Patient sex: M
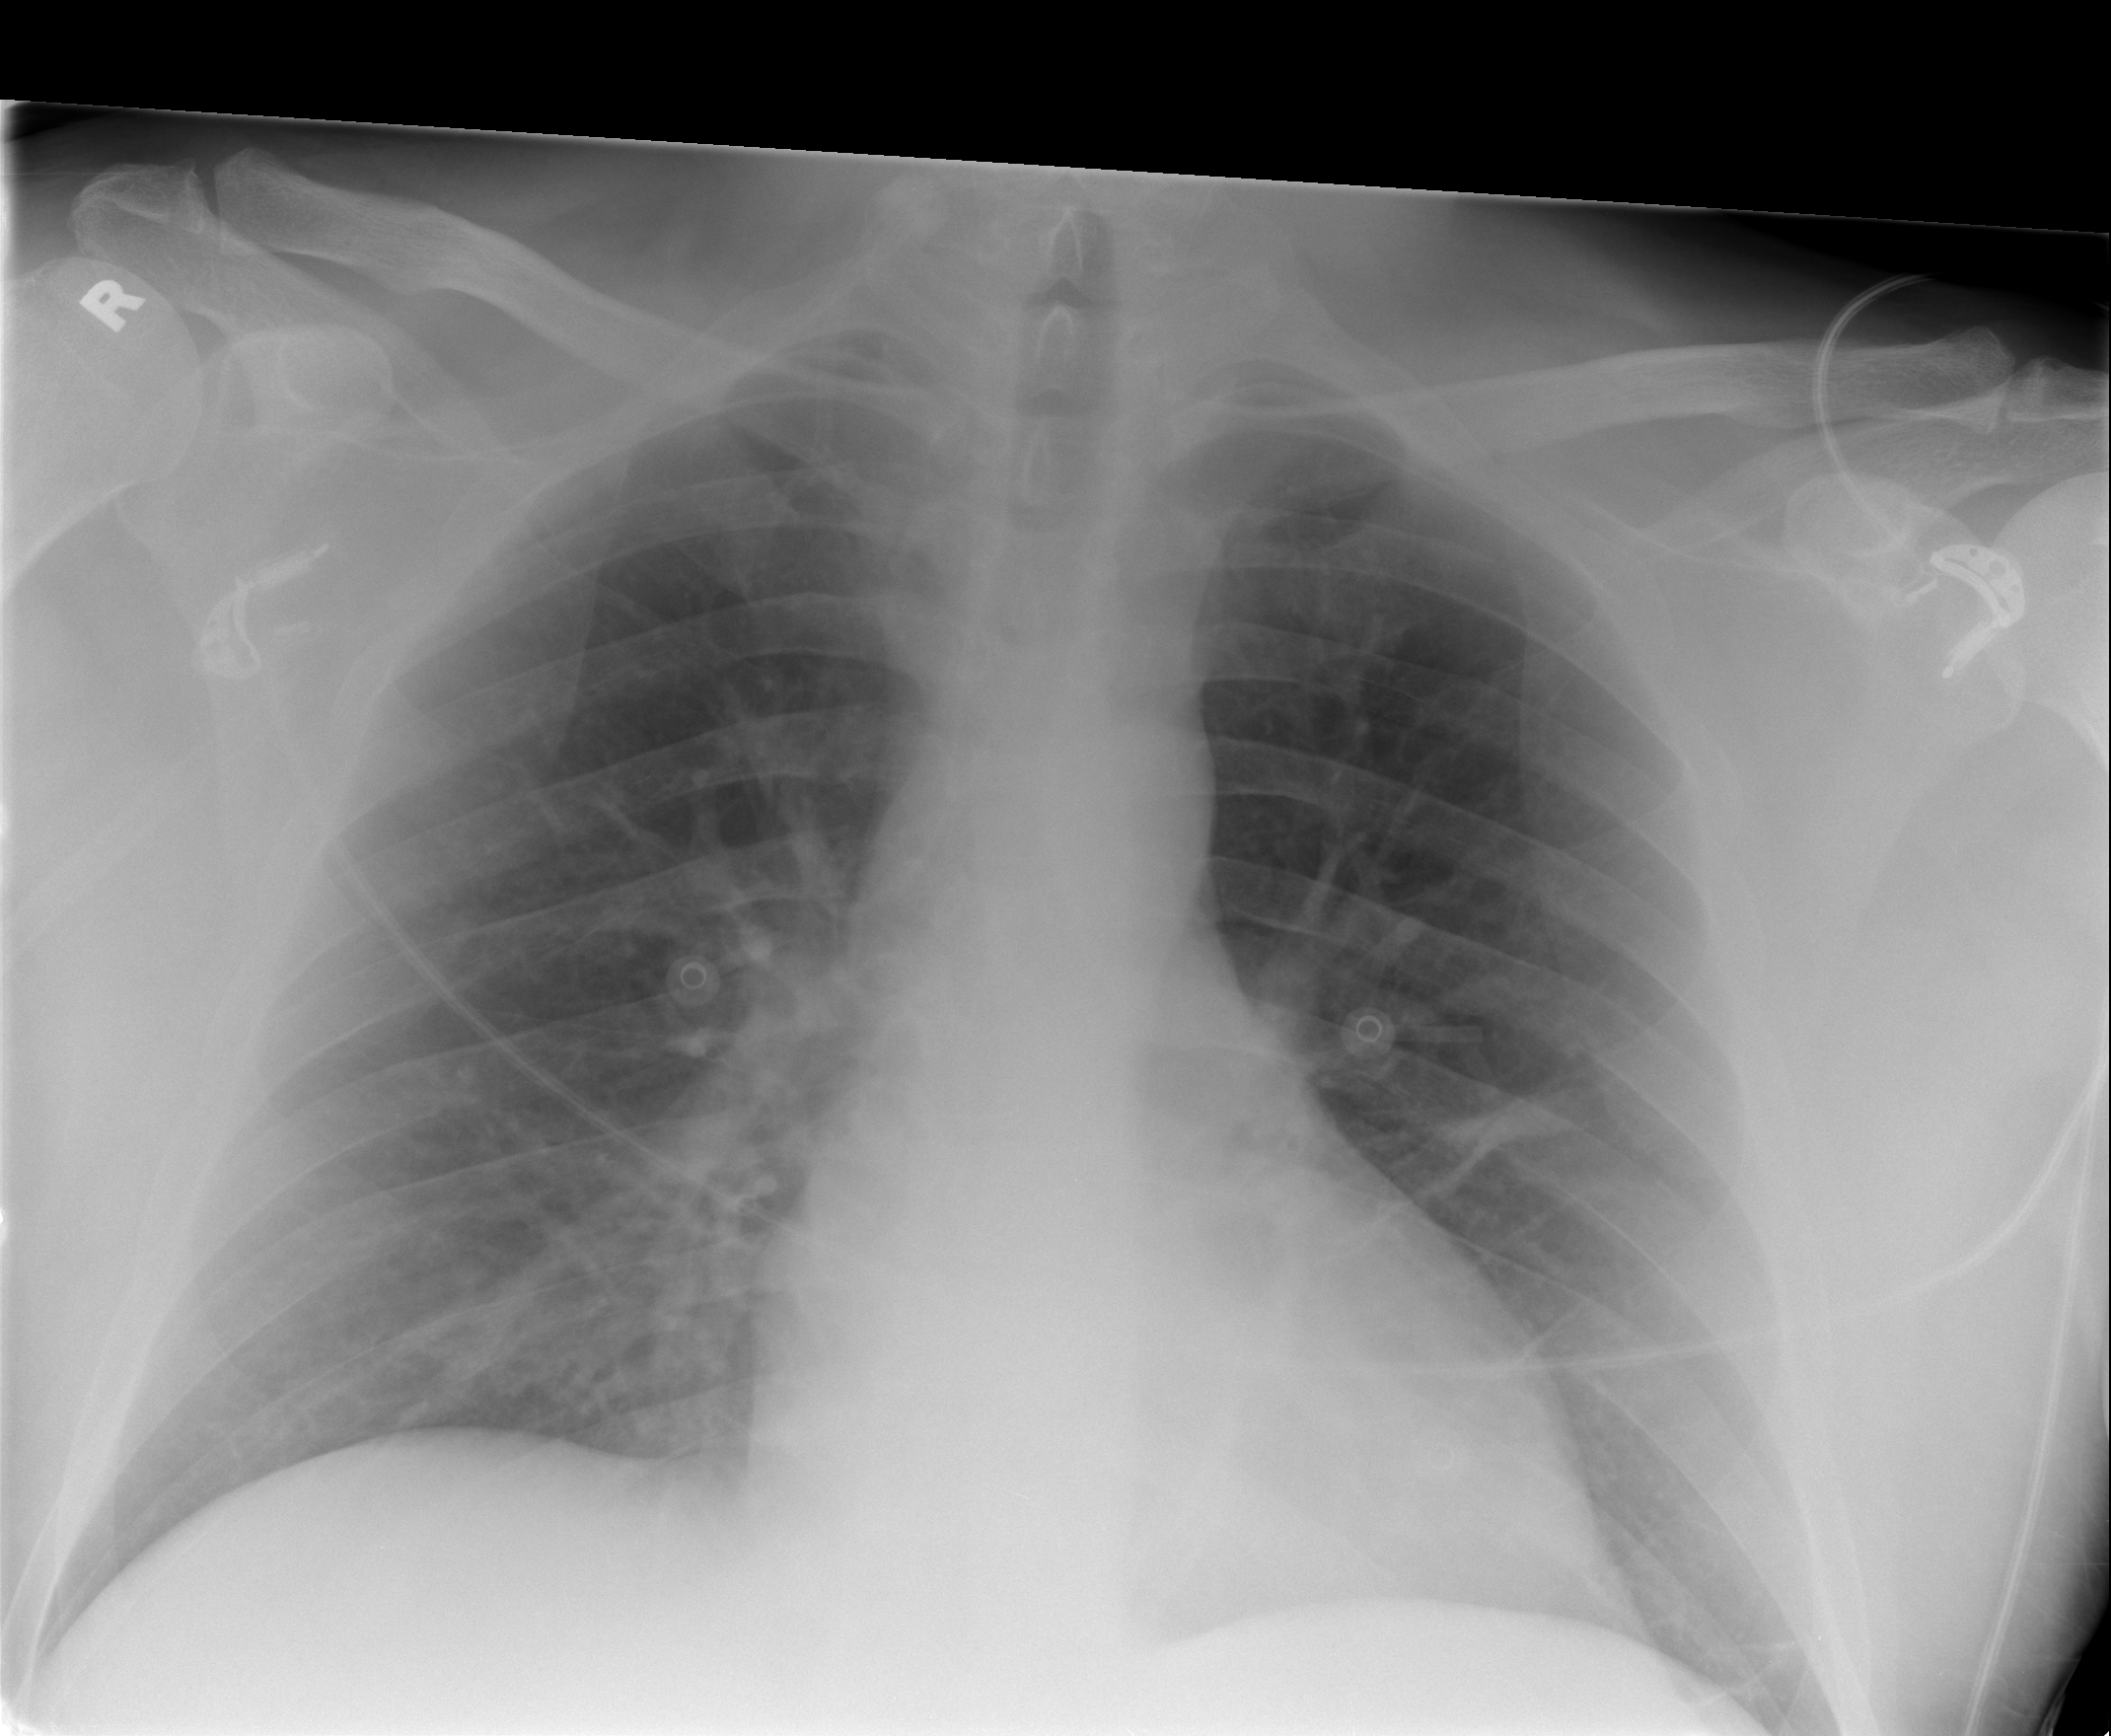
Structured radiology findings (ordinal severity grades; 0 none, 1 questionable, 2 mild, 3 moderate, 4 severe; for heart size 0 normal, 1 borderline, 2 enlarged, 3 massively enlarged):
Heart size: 0
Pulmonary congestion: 0
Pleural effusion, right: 0
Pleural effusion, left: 0
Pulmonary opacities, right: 0
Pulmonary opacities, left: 0
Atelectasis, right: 0
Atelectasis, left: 2